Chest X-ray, AP view. Patient: 67 years old, sex F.
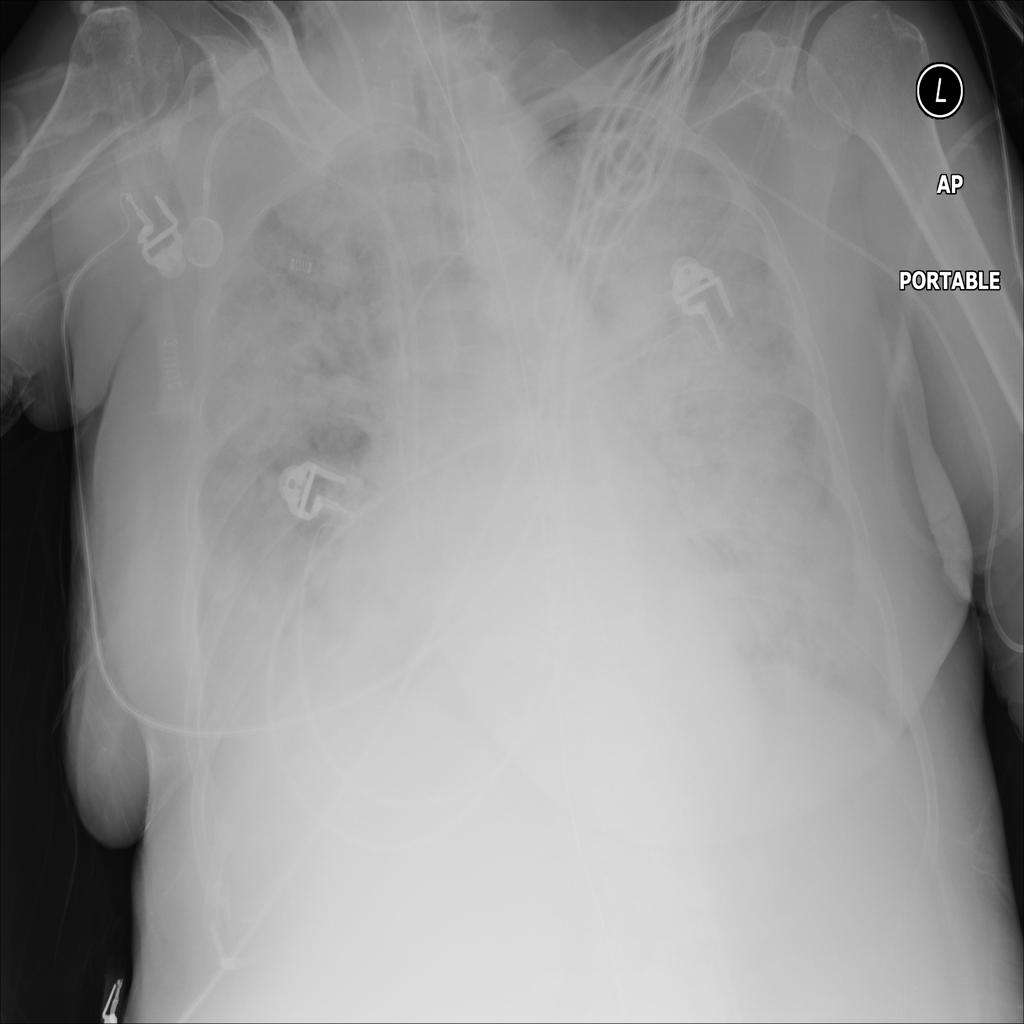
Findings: Consolidation